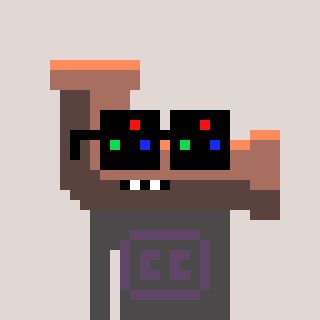
a pixel art character with square black sunglasses, a pipe-shaped head and a grayscale-colored body on a warm background